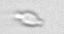
Label: pennate